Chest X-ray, AP view. Patient: 35 years old, sex M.
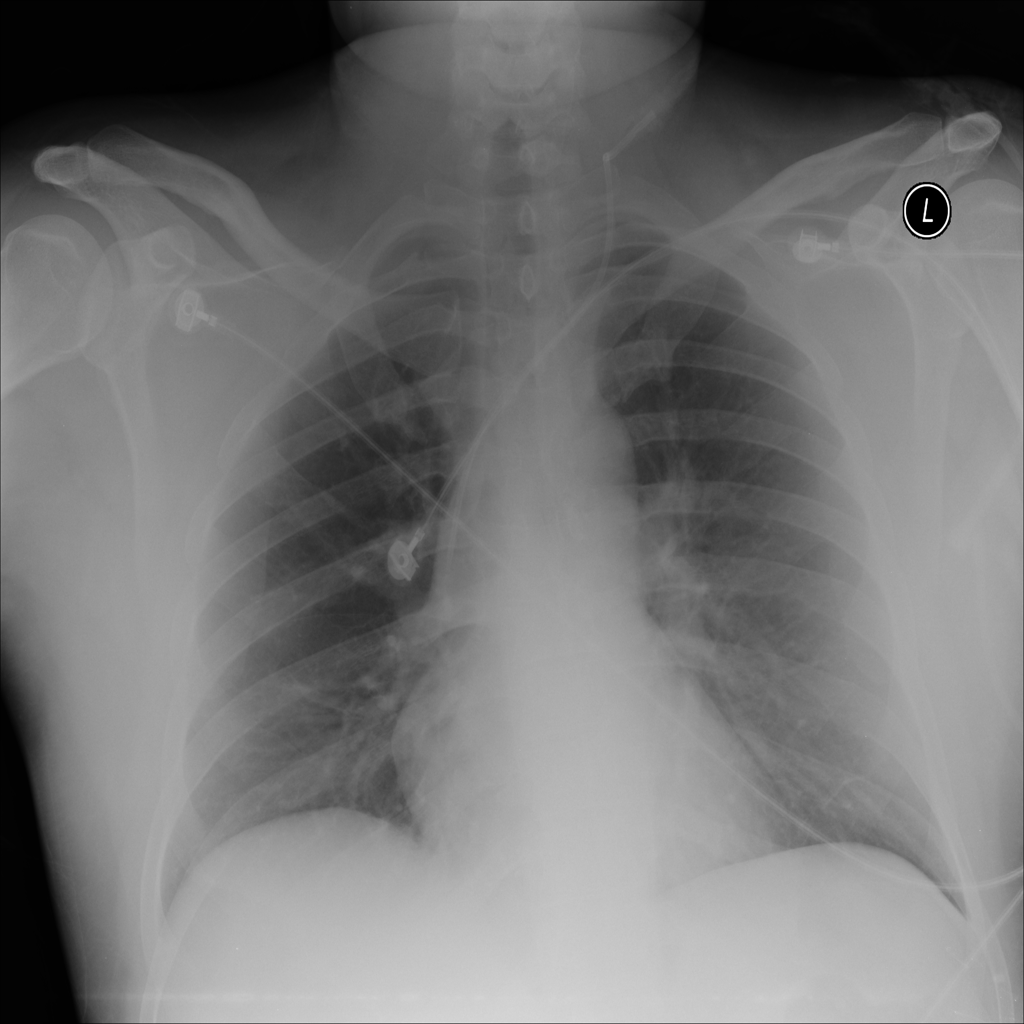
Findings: No Finding